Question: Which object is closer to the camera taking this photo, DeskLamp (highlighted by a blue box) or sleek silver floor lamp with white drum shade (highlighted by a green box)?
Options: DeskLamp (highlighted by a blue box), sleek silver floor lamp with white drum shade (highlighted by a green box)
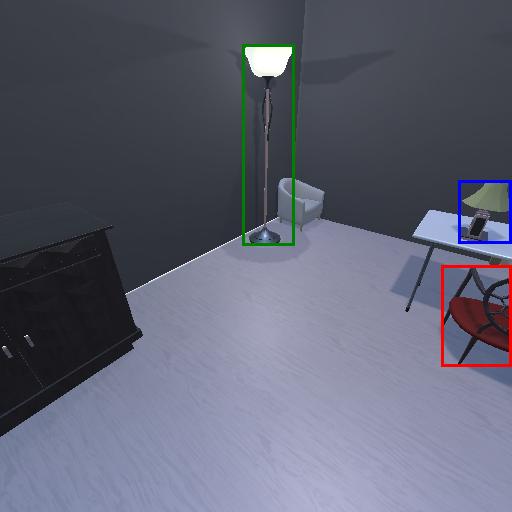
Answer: DeskLamp (highlighted by a blue box)